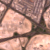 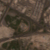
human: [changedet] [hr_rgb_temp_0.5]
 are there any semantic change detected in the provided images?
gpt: A green area was built on the left of the road crossing.